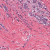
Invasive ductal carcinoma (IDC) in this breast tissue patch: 1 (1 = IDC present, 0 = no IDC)